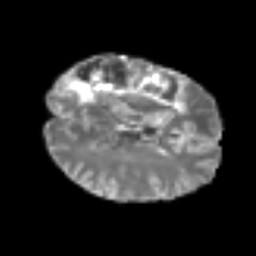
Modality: T2w
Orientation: axial
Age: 39
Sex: female
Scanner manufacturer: siemens
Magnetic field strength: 3 T
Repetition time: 6.1 s
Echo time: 0.101 s